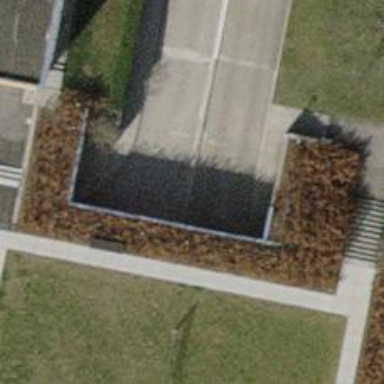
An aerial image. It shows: Parking entrance.